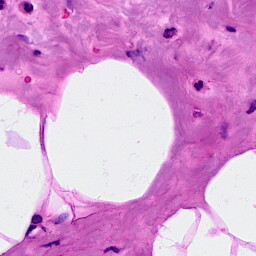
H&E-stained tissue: Breast